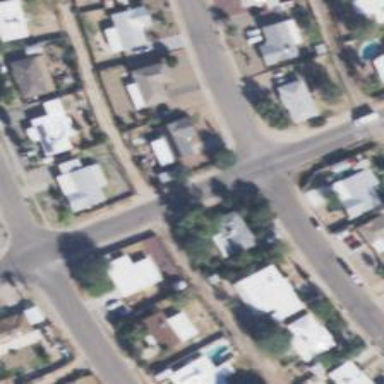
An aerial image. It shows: Alley classified as service road.